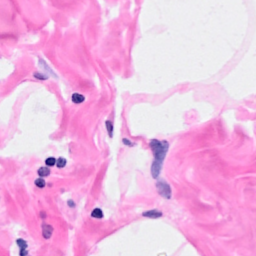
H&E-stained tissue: Breast